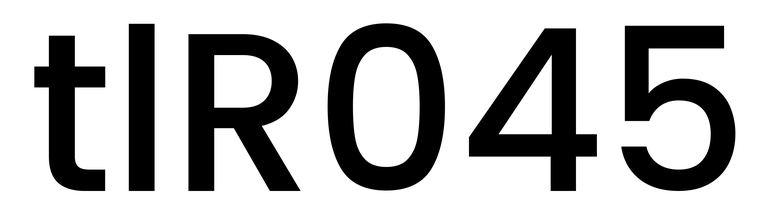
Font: Poppins-Medium